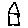
Label: house